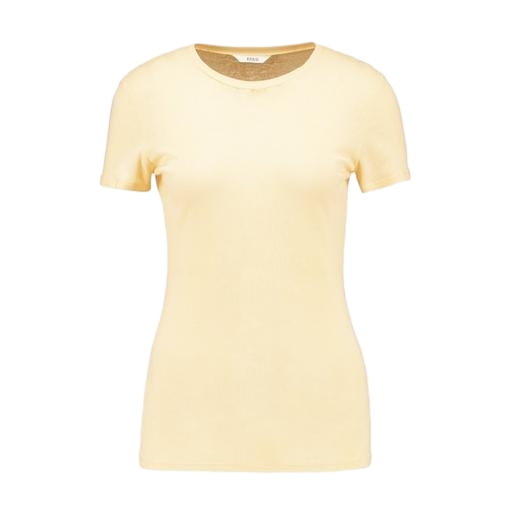
pale yellow fitted t shirt, high-neck ribbed-jersey t-shirt, slim crew tee, white background